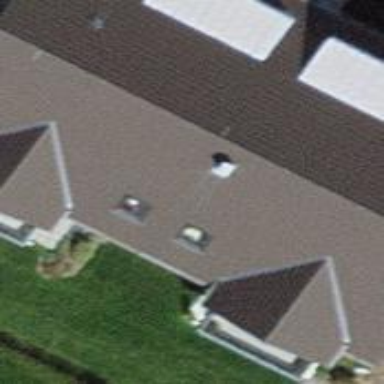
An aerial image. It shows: Gabled roof apartments building.